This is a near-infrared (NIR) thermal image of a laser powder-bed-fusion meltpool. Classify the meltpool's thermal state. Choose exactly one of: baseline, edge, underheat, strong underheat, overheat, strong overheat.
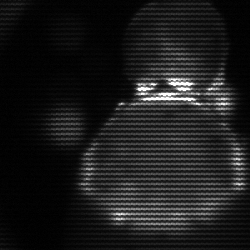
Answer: edge